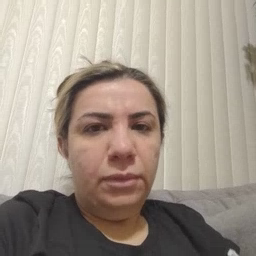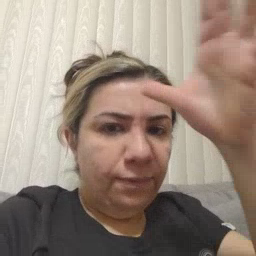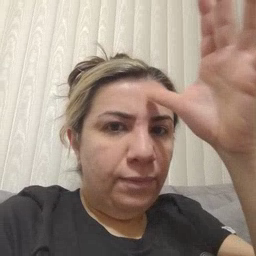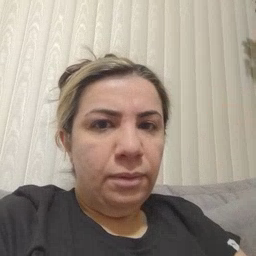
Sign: dad